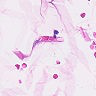
Metastatic tissue present: no